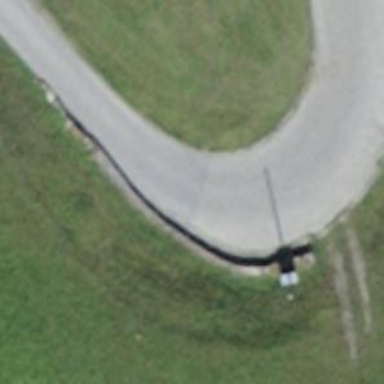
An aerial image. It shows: Unclassified road with asphalt surface.